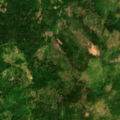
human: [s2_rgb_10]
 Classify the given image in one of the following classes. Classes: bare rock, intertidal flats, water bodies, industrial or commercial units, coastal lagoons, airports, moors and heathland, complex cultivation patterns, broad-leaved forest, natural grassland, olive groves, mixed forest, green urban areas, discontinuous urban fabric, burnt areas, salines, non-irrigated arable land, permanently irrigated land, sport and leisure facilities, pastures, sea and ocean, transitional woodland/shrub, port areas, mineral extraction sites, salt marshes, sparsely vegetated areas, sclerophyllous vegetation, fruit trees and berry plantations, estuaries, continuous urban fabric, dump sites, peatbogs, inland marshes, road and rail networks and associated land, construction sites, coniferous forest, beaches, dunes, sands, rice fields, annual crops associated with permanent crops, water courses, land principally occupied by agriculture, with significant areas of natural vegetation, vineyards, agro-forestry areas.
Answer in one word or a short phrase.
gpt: land principally occupied by agriculture, with significant areas of natural vegetation, broad-leaved forest, transitional woodland/shrub